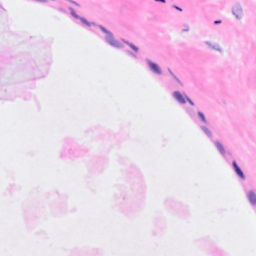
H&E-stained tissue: Breast